Chest X-ray. View position: PA
Patient age: 58
Patient sex: M
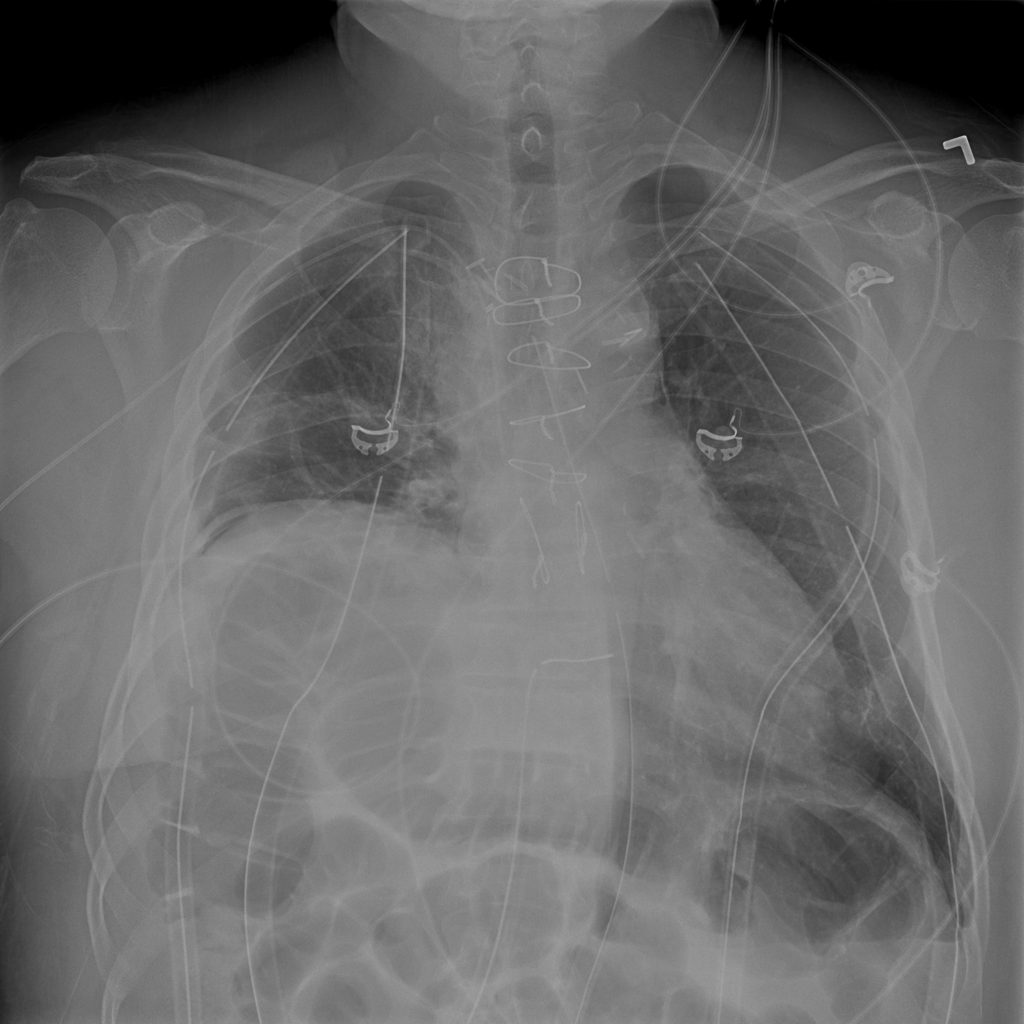
Finding: Pneumothorax